Question: Count the number of objects in the diagram.
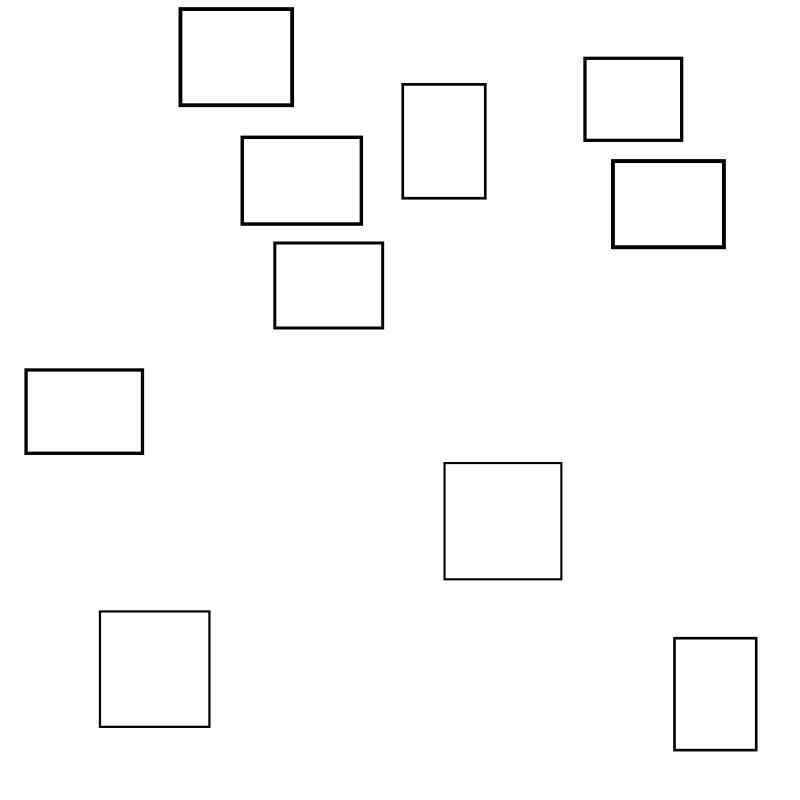
Answer: 10